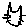
Label: cat